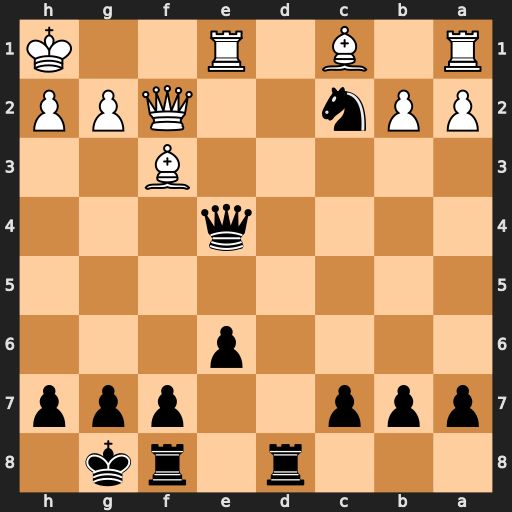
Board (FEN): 3r1rk1/ppp2ppp/4p3/8/4q3/5B2/PPn2QPP/R1B1R2K
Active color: b
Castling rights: -
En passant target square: -
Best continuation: Qxe1+ Qxe1 Nxe1